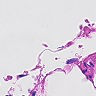
Metastatic tissue present: no